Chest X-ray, PA view. Patient: 26 years old, sex M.
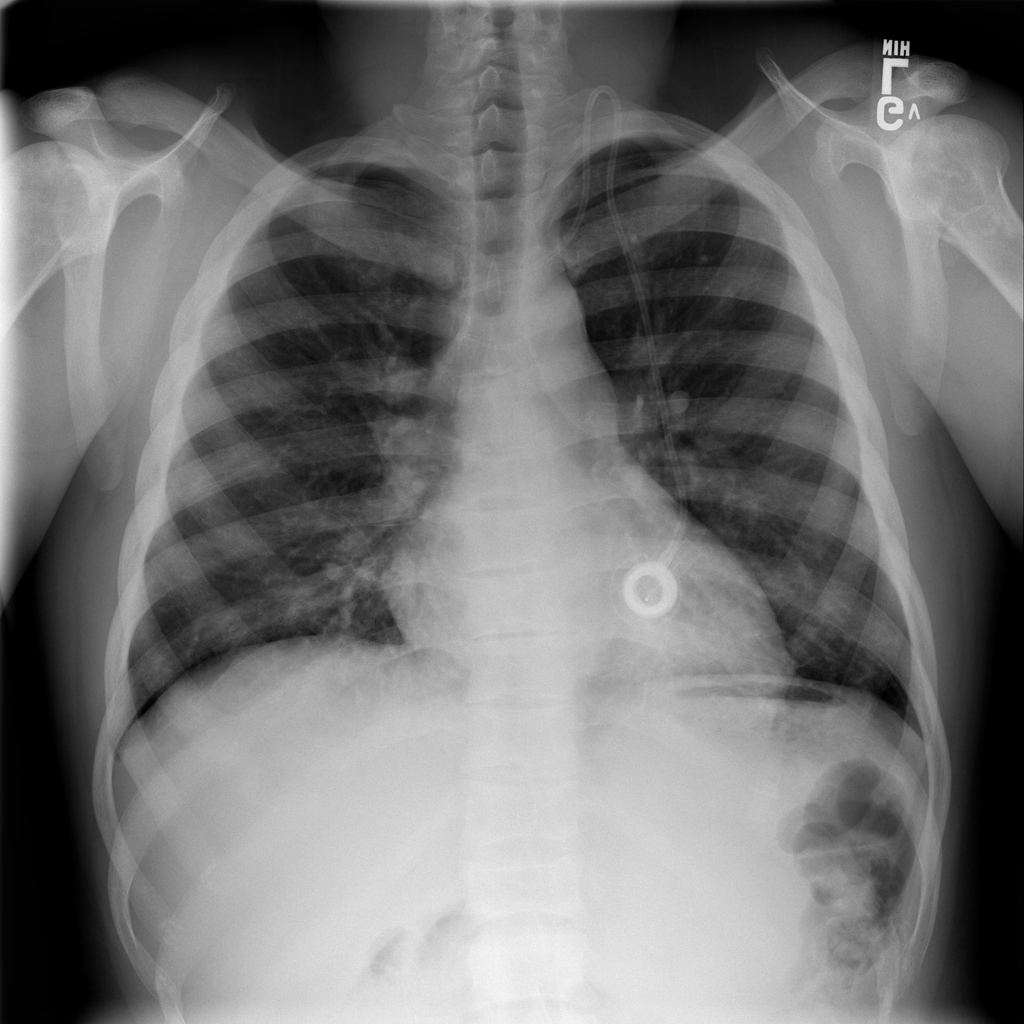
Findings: Infiltration